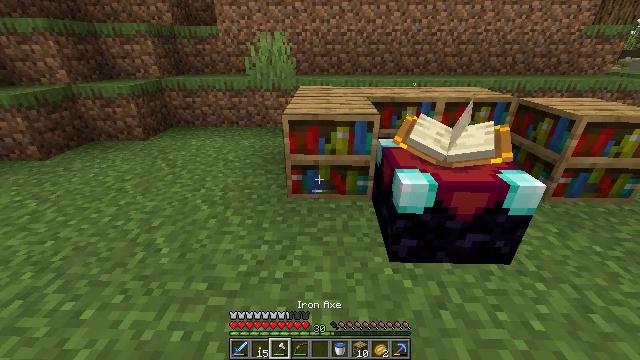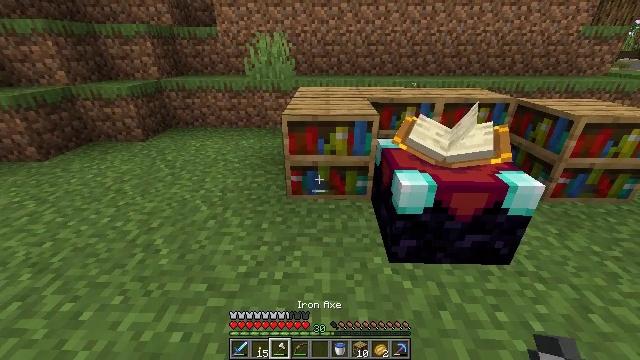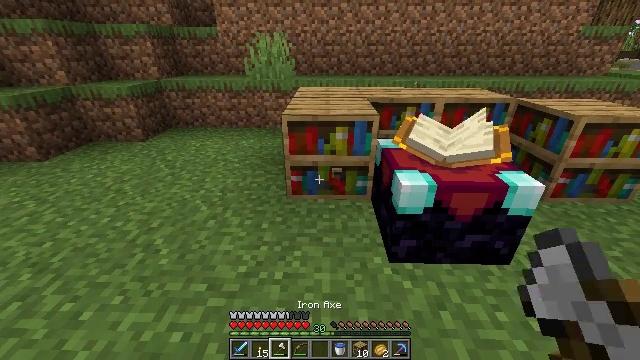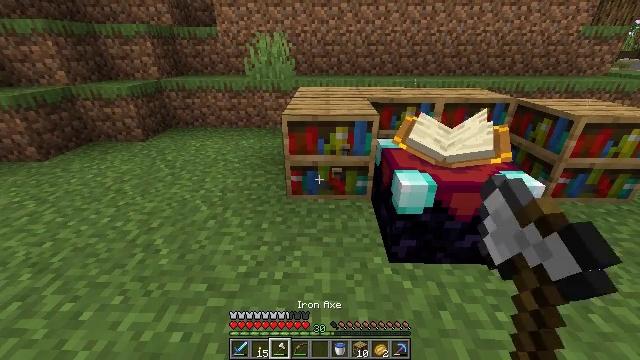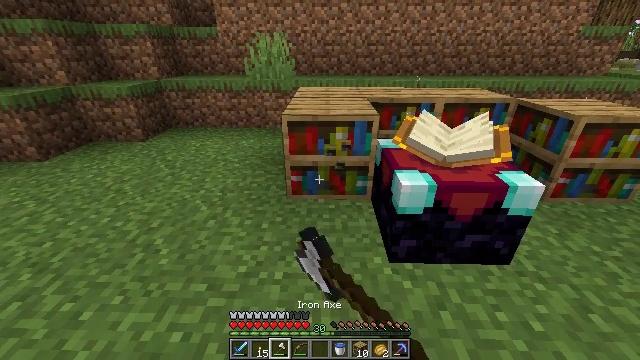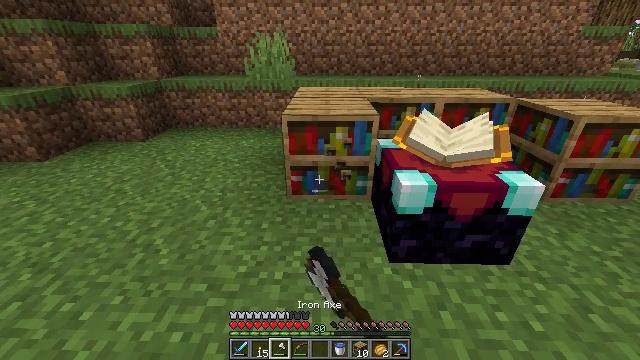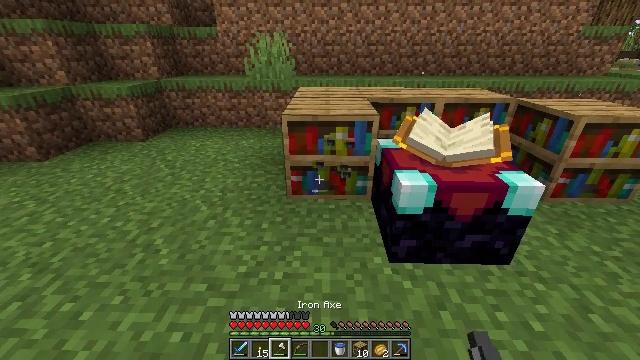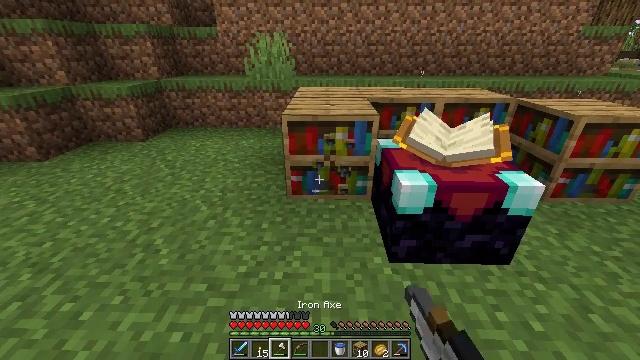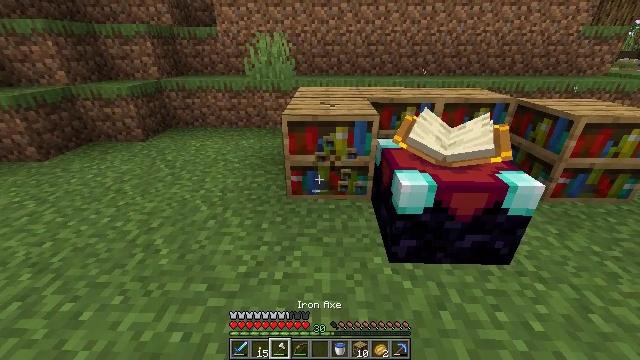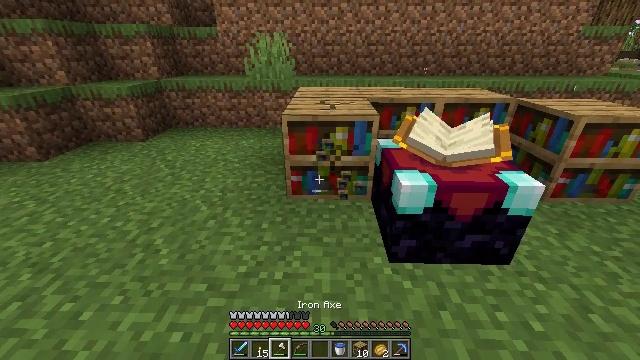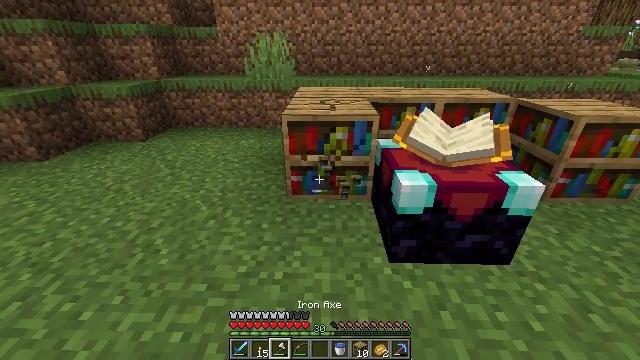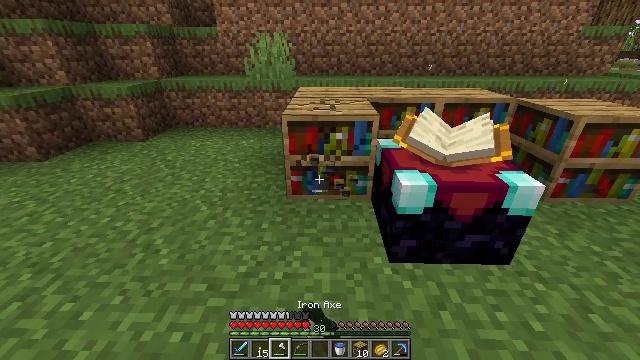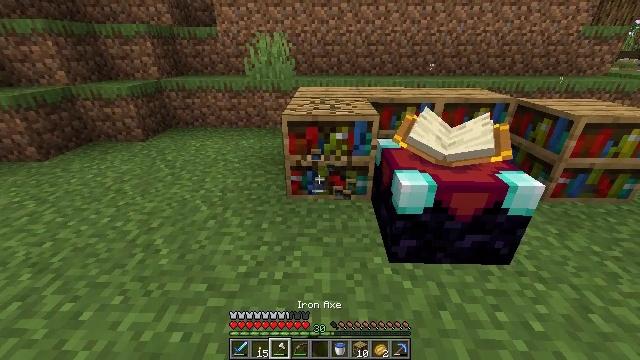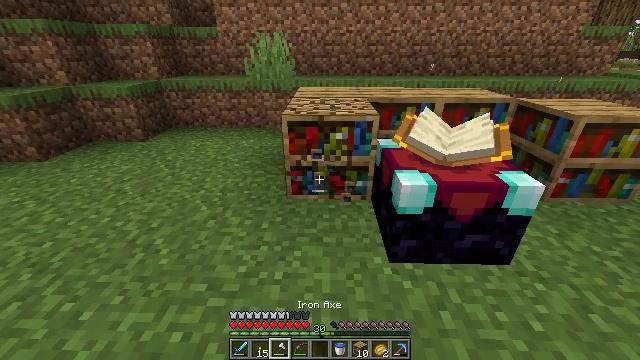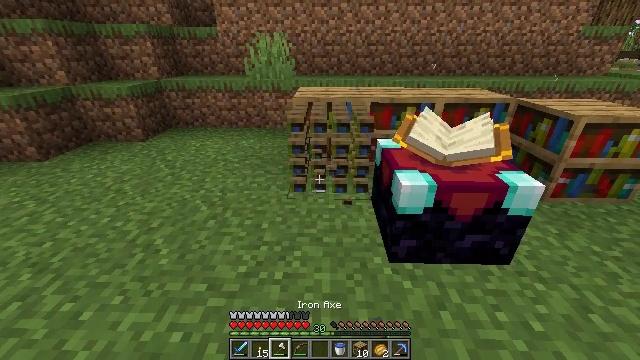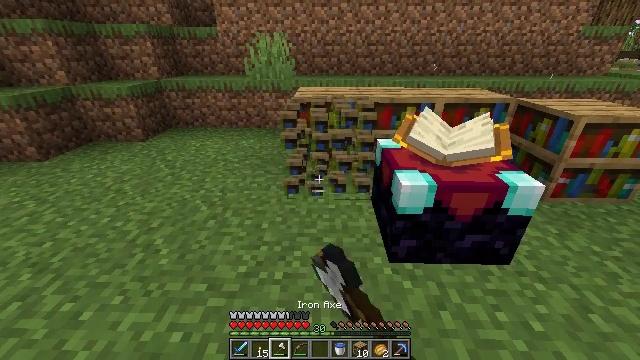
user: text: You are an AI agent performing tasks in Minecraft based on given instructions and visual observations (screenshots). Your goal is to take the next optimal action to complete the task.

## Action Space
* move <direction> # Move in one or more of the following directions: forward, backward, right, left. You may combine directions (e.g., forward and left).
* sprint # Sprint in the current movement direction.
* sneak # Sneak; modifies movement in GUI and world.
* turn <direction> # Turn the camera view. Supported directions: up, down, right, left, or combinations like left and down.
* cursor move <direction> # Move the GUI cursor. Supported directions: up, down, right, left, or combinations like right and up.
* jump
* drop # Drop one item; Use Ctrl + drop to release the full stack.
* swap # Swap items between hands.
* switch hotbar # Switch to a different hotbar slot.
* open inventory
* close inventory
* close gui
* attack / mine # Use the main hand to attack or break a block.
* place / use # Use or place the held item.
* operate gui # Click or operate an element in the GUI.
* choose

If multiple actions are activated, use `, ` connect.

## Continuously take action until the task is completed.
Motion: motion action
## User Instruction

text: Attack the bookshelf to recycle it.
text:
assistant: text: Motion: no_op
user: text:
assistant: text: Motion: attack / mine
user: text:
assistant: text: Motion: attack / mine
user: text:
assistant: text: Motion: attack / mine
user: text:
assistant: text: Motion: attack / mine
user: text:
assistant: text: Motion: attack / mine
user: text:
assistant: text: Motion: attack / mine
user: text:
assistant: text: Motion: attack / mine
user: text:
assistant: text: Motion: attack / mine
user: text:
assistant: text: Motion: attack / mine
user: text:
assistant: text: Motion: attack / mine
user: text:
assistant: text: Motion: attack / mine
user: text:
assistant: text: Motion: attack / mine
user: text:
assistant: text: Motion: attack / mine
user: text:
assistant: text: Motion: attack / mine
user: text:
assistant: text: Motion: attack / mine
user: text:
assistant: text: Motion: attack / mine
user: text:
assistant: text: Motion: attack / mine
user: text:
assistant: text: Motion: attack / mine